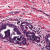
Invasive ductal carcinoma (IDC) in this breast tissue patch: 0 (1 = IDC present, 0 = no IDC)